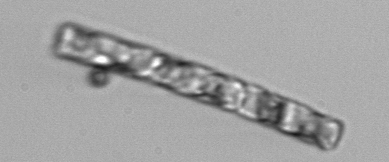
Label: Guinardia_delicatula